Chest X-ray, AP view. Patient: 52 years old, sex F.
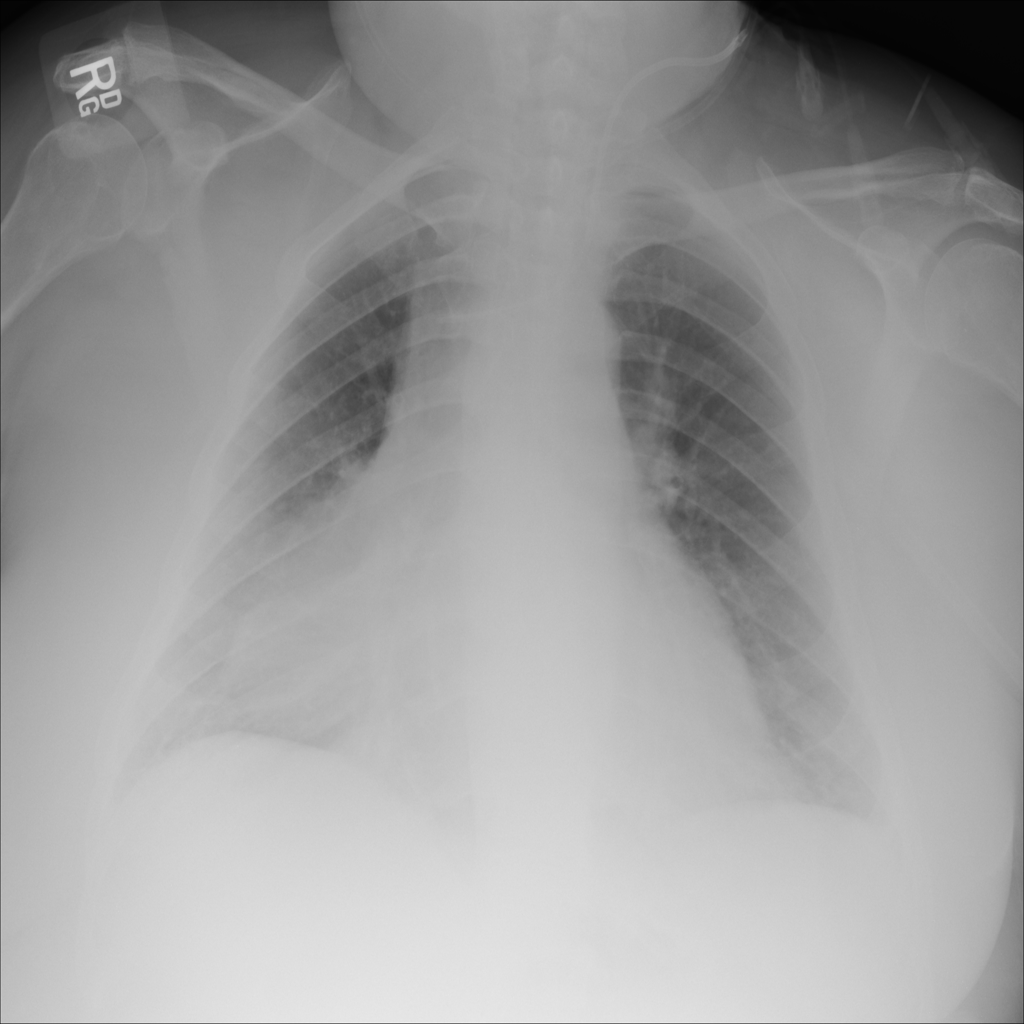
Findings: Effusion